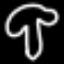
Label: mushroom